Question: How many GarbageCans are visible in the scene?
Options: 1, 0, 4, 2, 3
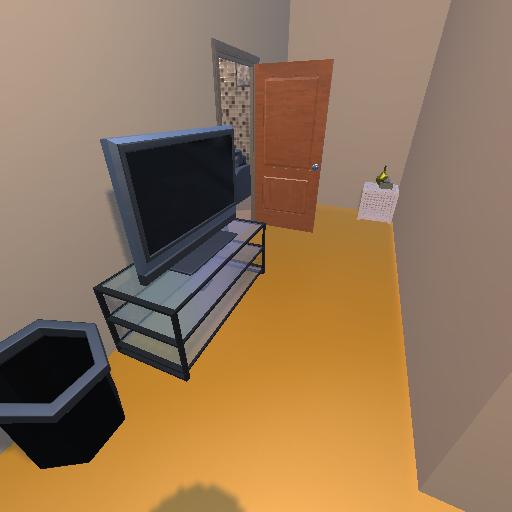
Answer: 1